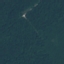
Land use / land cover: Forest